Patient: sex M, age 34
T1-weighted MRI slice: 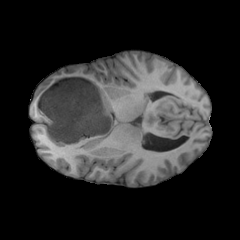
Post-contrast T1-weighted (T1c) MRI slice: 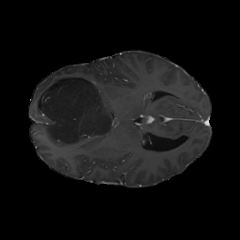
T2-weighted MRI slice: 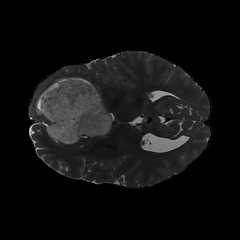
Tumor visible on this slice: yes
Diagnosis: Astrocytoma, IDH-mutant
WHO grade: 2